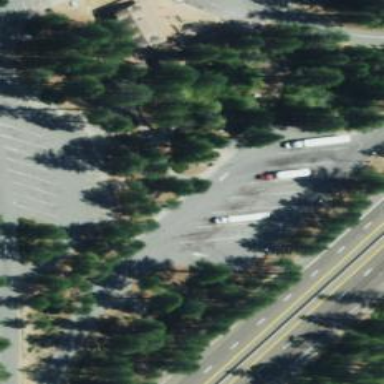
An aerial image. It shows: Parking area.